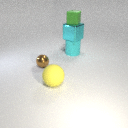
small green rubber cube above large cyan rubber cylinder